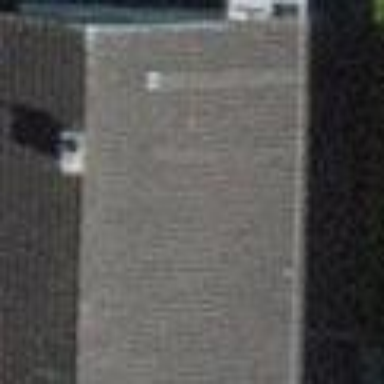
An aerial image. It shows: Detached building with gabled roof.